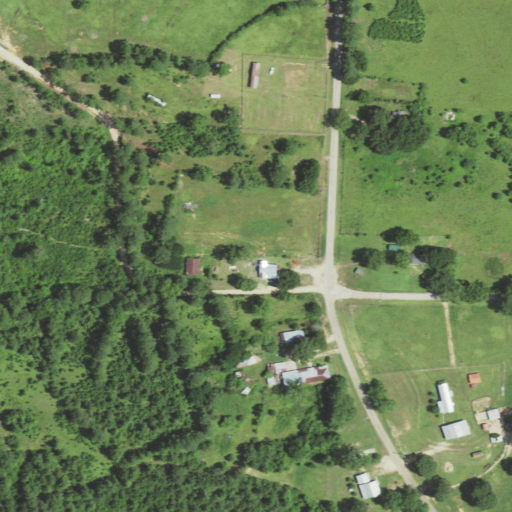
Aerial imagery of mountain in Louisiana named Bogue Chitto Mountain containing pasture, open development, evergreen forest, low intensity development, shrub, mixed forest, and medium intensity development